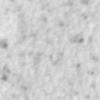
Label: no_change